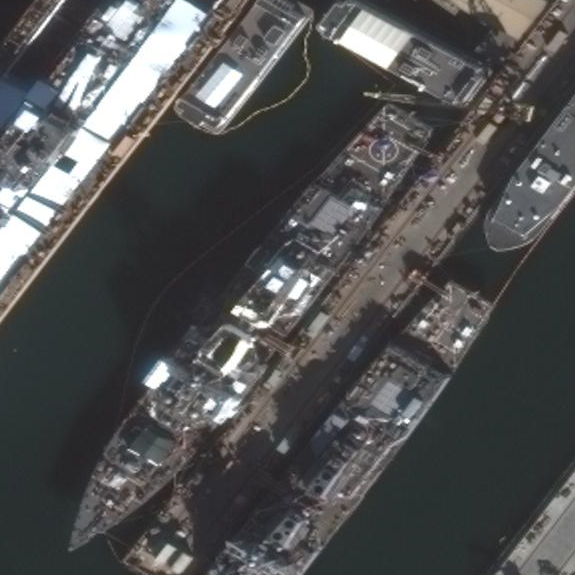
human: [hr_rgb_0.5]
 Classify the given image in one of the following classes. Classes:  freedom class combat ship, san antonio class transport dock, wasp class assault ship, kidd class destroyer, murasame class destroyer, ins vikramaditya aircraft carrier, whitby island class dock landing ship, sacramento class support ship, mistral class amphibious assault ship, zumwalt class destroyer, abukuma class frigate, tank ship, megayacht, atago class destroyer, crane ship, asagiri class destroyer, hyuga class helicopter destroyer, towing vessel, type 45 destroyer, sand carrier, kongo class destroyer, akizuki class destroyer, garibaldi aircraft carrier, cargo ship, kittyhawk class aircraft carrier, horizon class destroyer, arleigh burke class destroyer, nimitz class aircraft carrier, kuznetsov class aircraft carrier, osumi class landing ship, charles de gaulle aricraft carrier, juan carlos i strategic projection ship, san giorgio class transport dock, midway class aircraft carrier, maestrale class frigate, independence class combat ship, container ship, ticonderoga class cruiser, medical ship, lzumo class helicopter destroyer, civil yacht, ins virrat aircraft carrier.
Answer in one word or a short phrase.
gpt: Arleigh Burke class destroyer